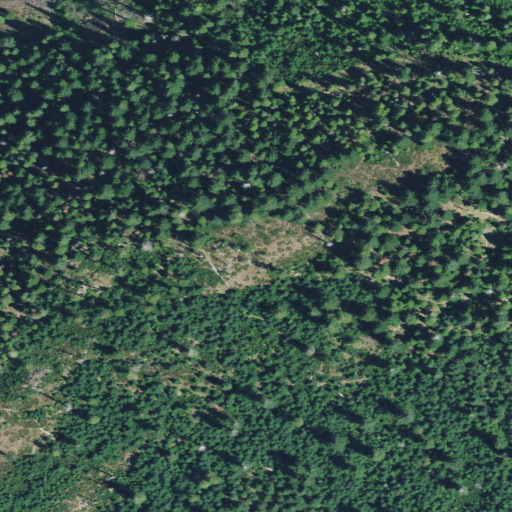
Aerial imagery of mountain in Oregon named Hamaker Butte containing only evergreen forest